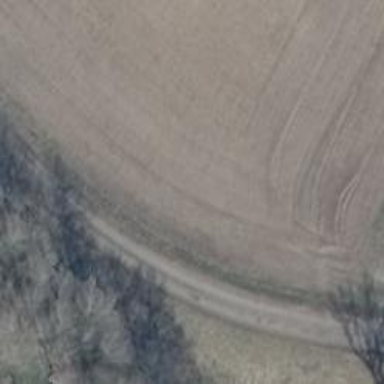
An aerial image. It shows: Dirt track road.